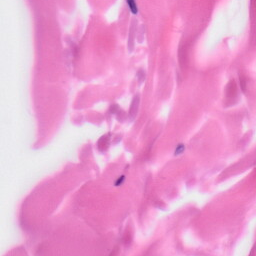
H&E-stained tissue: Skin